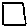
Label: square